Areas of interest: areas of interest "Transportation stations"
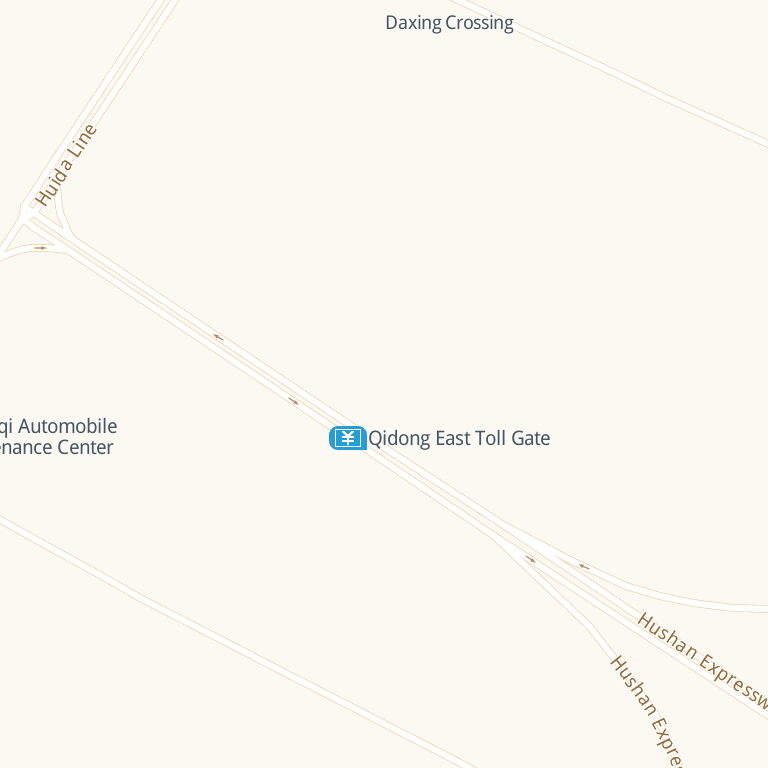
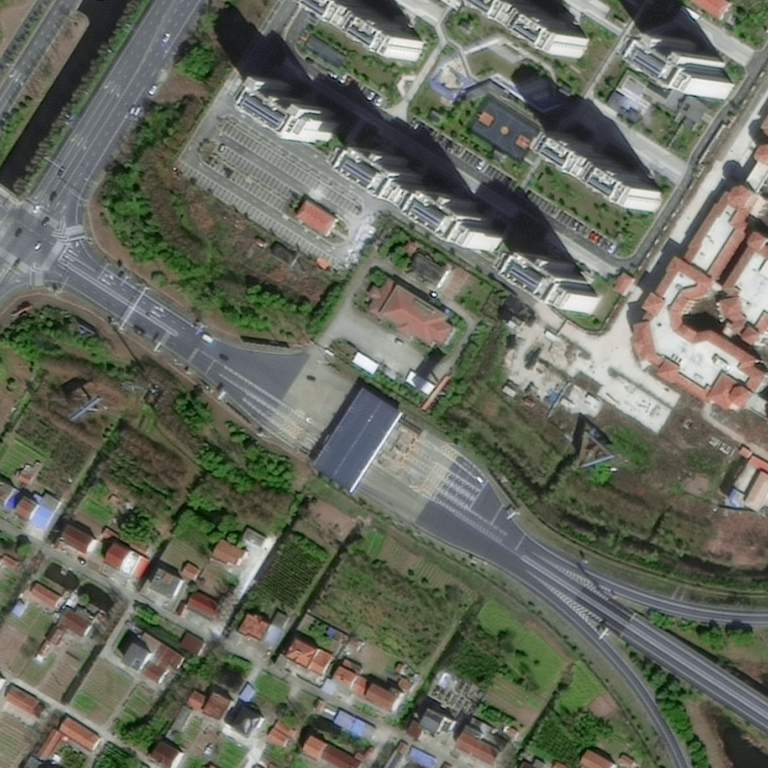